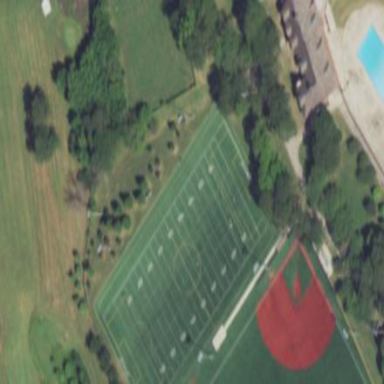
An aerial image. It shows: Soccer pitch with turf surface for leisure sports.